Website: apple
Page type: billing-address
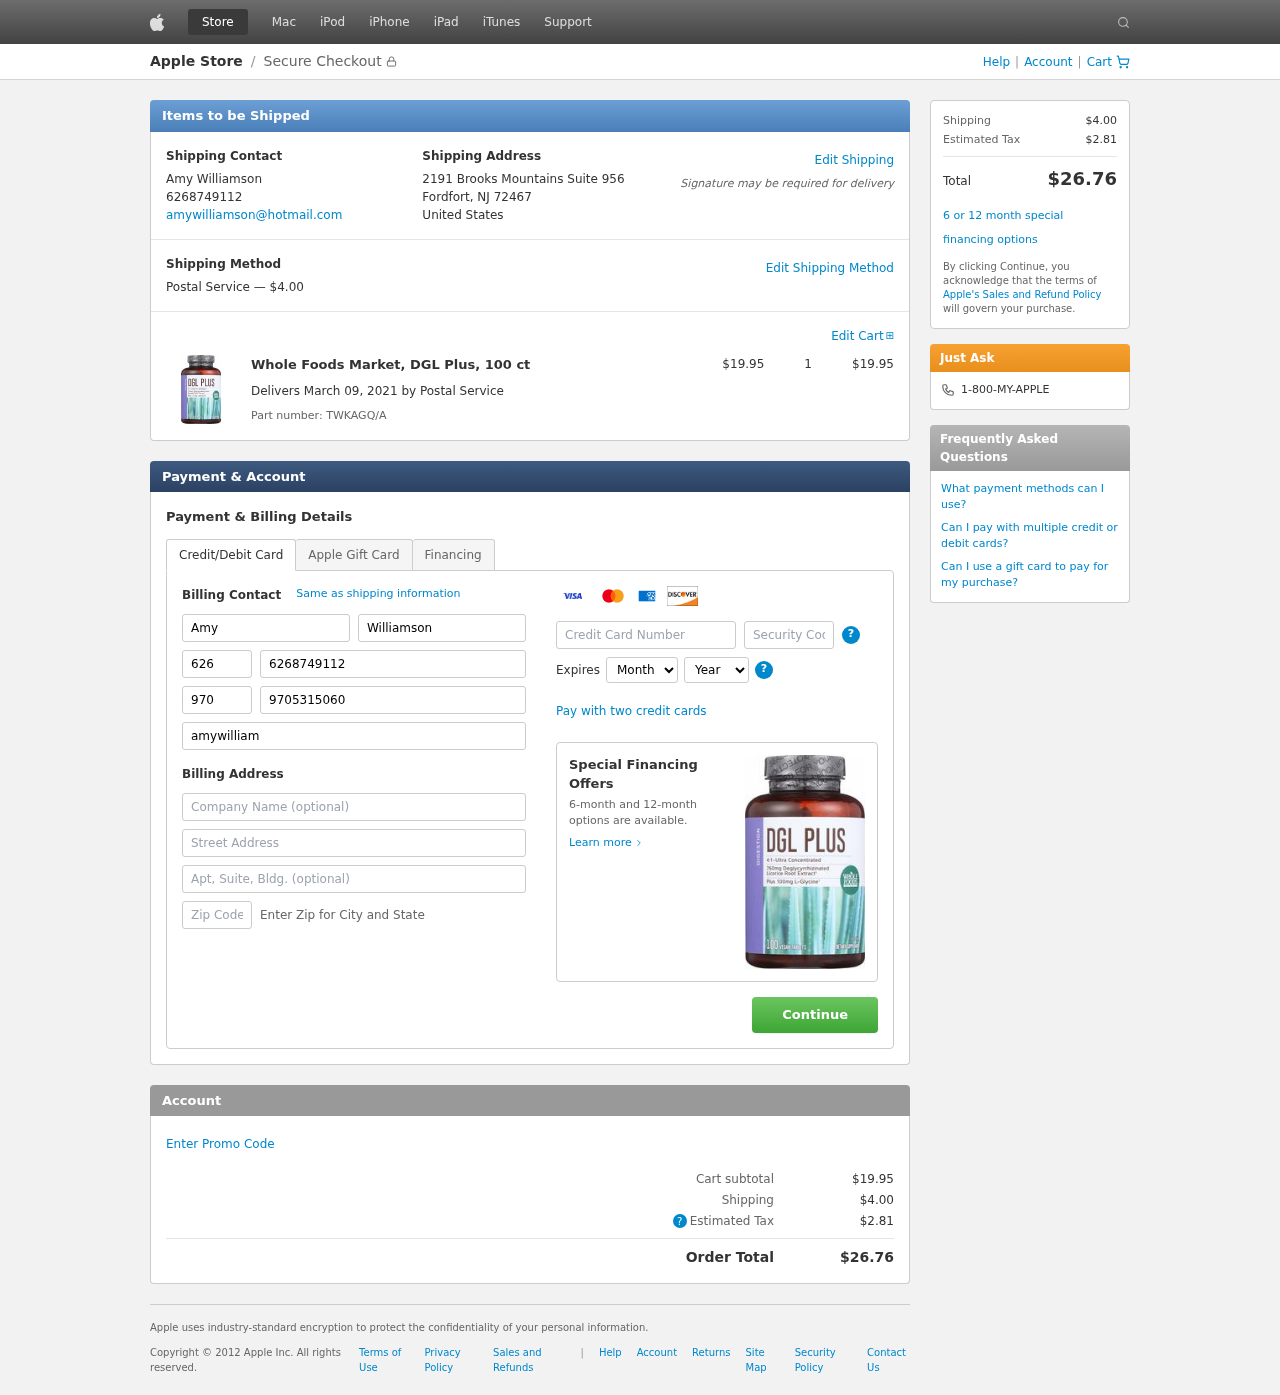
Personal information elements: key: PII_CARD_CVV
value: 763
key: PII_CARD_EXPIRY_MONTH
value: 02
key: PII_CARD_EXPIRY_YEAR
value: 26
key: PII_CARD_NUMBER
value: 2619 5655 2219 6014
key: PII_CITY_STATE_ZIP
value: Fordfort, NJ 72467
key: PII_COUNTRY
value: United States
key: PII_EMAIL
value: amywilliamson@hotmail.com
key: PII_FIRSTNAME
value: Amy
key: PII_FULLNAME
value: Amy Williamson
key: PII_LASTNAME
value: Williamson
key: PII_PHONE
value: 6268749112
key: PII_PHONE_ALT
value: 9705315060
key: PII_PHONE_ALT_AREA
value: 970
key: PII_PHONE_AREA
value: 626
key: PII_STREET
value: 2191 Brooks Mountains Suite 956
Product elements: key: PRODUCT1_NAME
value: Whole Foods Market, DGL Plus, 100 ct
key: PRODUCT1_PRICE
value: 19.95
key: PRODUCT1_QUANTITY
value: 1
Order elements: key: ORDER_SHIPPING_COST
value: $4.00
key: ORDER_SUBTOTAL
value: $19.95
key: ORDER_DELIVERY_DATE
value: March 09, 2021
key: ORDER_PART_NUMBER
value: TWKAGQ/A
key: ORDER_TAX
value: $2.81
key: ORDER_TOTAL
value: $26.76